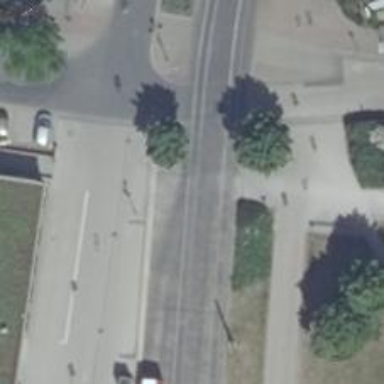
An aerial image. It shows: Tram crossing on the railway.